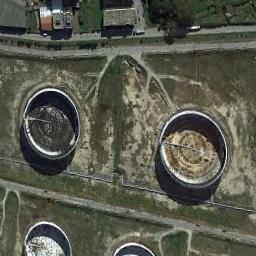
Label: storage_tank